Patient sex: F
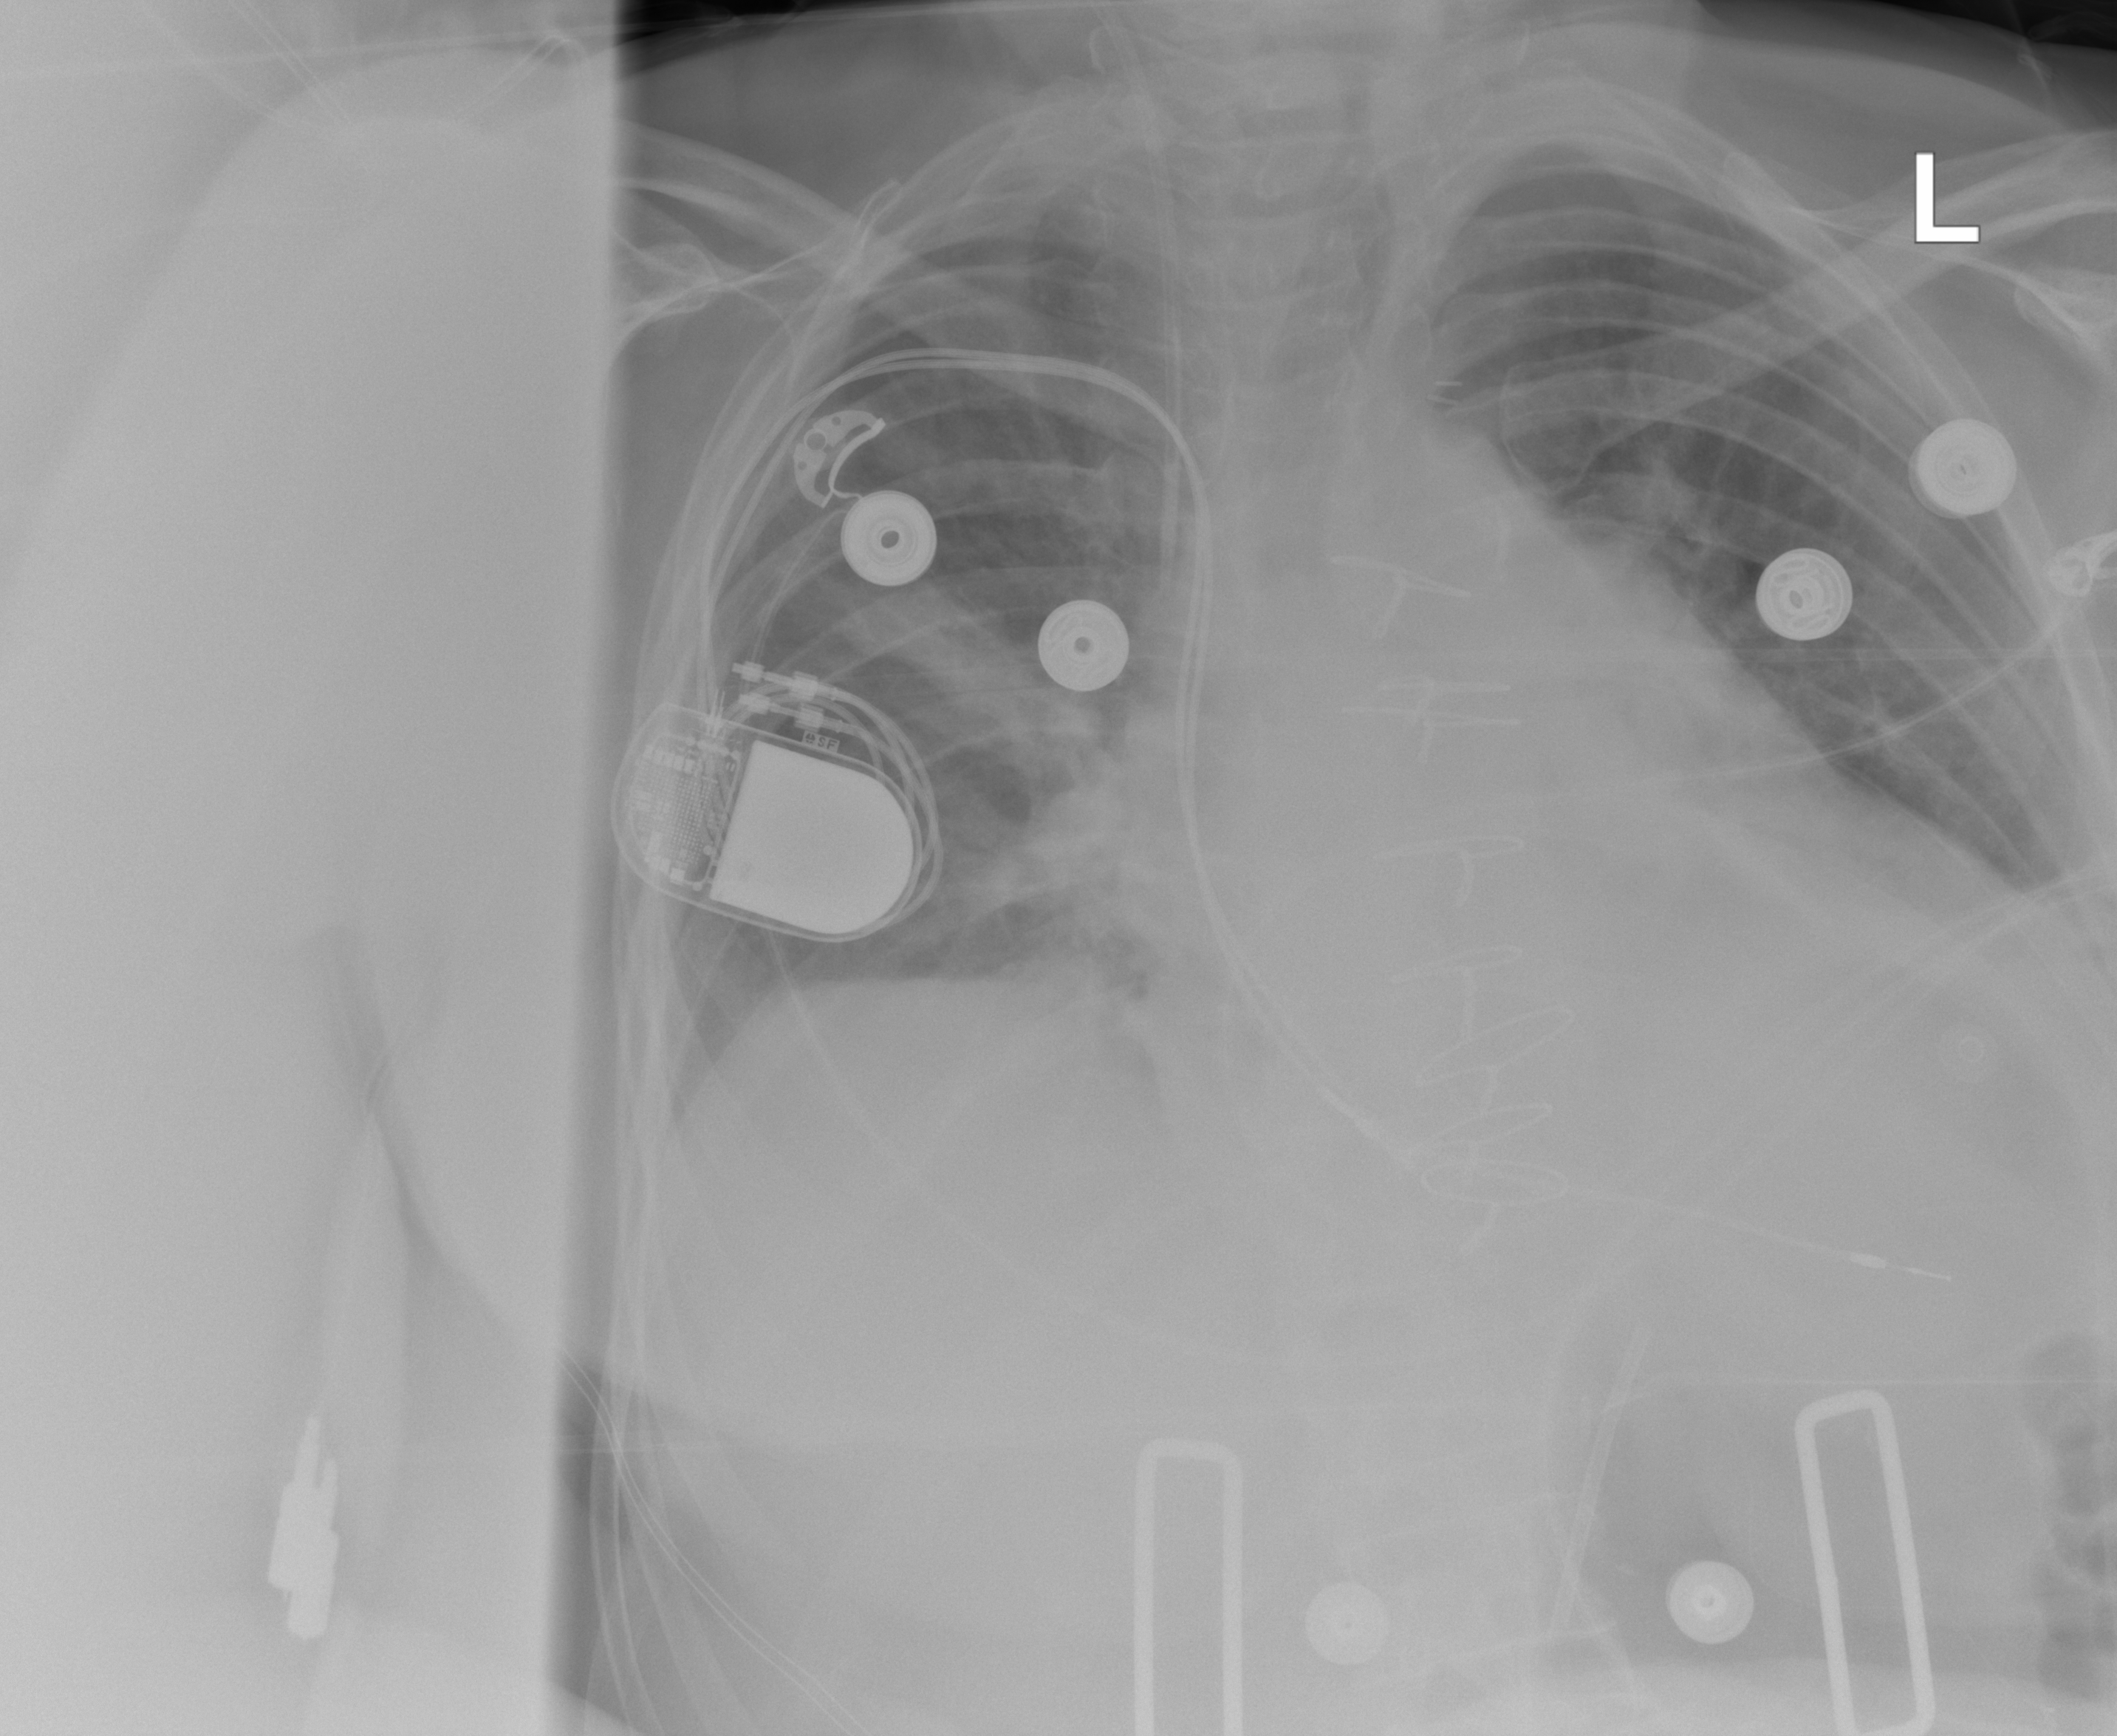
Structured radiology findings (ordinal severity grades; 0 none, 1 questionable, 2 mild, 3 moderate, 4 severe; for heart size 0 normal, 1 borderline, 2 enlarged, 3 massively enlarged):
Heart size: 2
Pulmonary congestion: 0
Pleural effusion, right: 0
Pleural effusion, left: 1
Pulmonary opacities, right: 2
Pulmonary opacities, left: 0
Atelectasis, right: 2
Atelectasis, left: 0